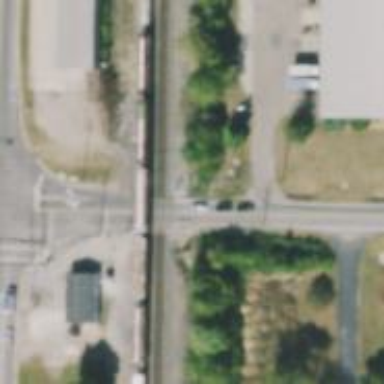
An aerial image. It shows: Railway level crossing.